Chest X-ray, AP view. Patient: 55 years old, sex M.
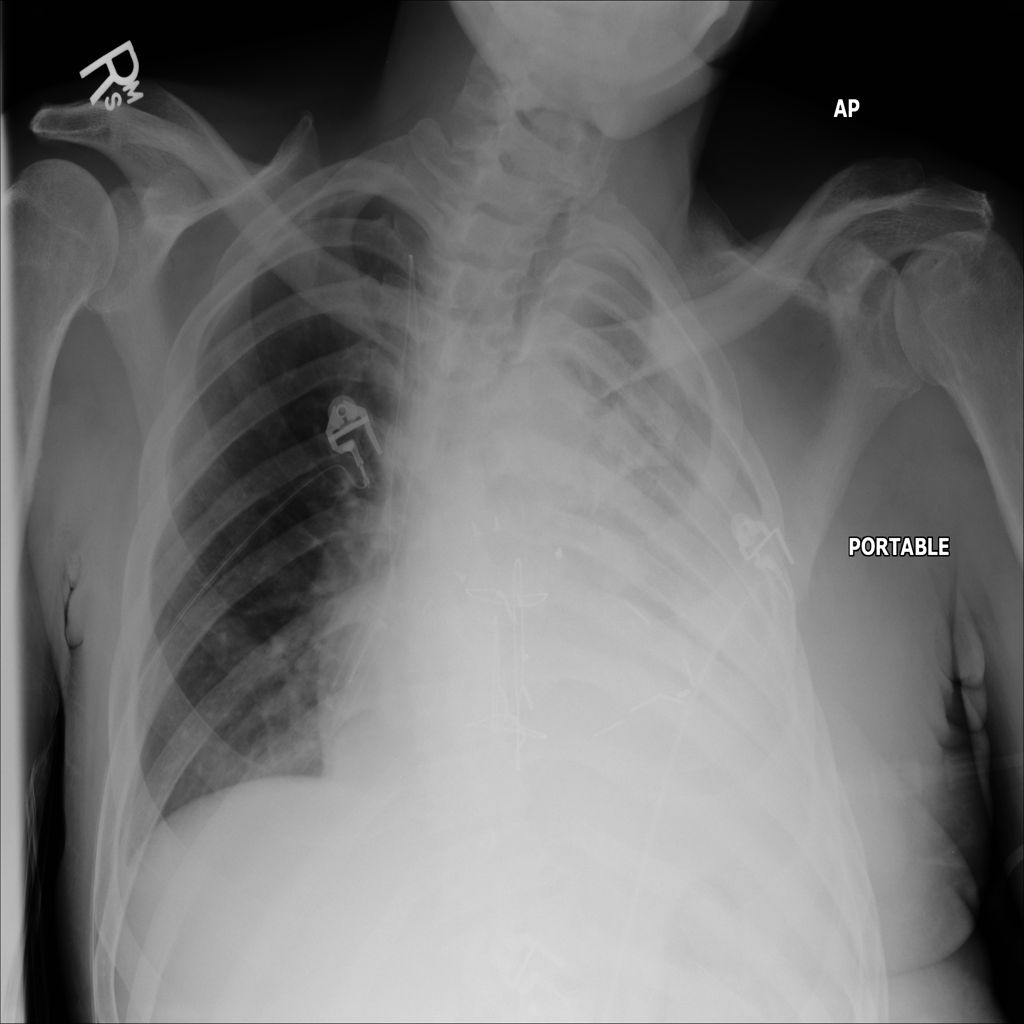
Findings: Atelectasis, Effusion